Field crop: maize
Growth stage: 1
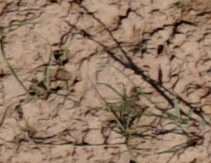
Species: lolium